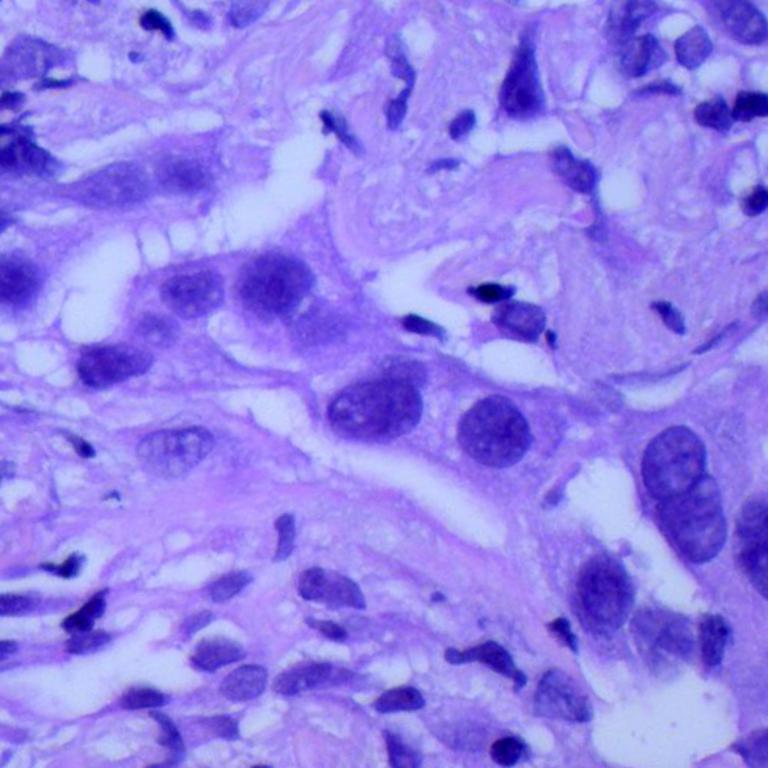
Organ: lung
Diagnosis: adenocarcinomas